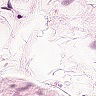
Metastatic tissue present: no